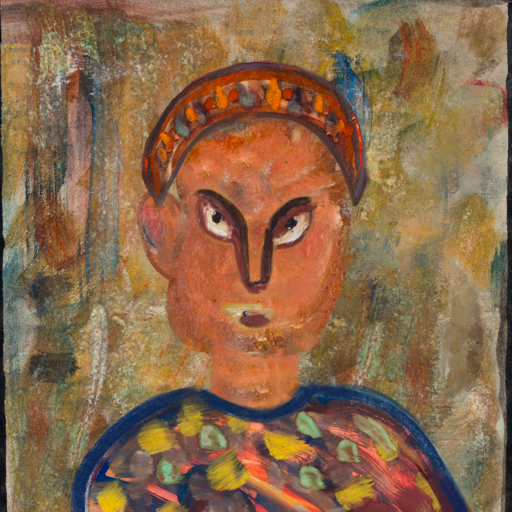
Background: Pipe, Head And Neck Front: Boggyland, Face Front: After_Raid, Bust: Mother_And_Son_Mother, Hair Front: Blank, Head Accessory: Hypocrite, Second Necklace: Blank, Necklace: Blank, Baby: Blank